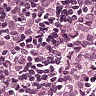
Metastatic tissue present: yes